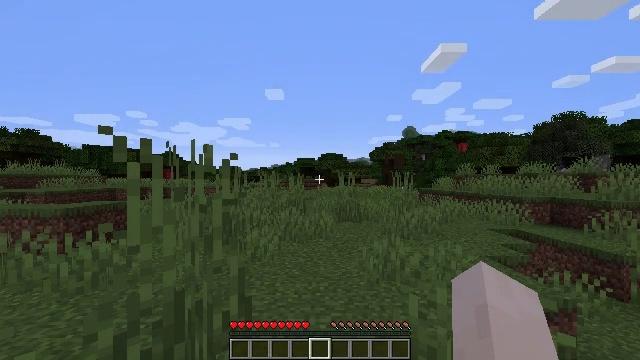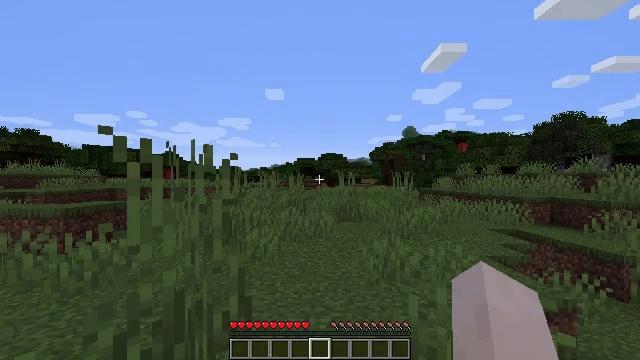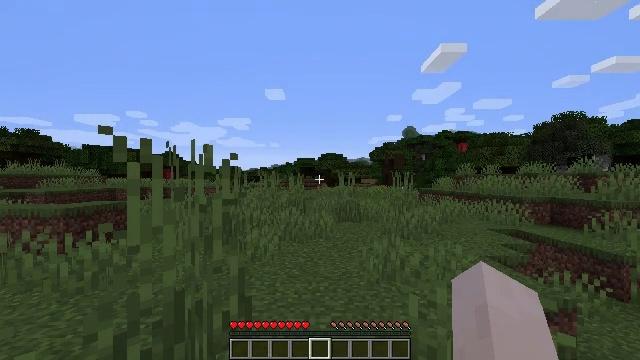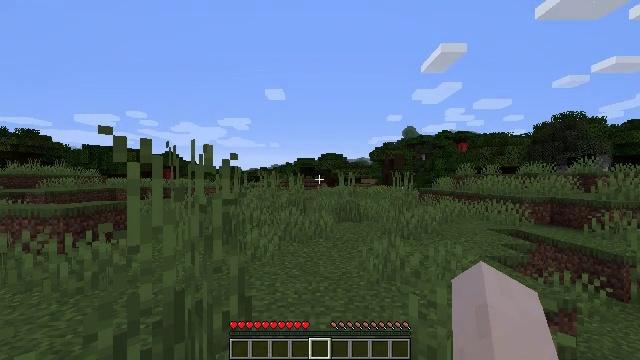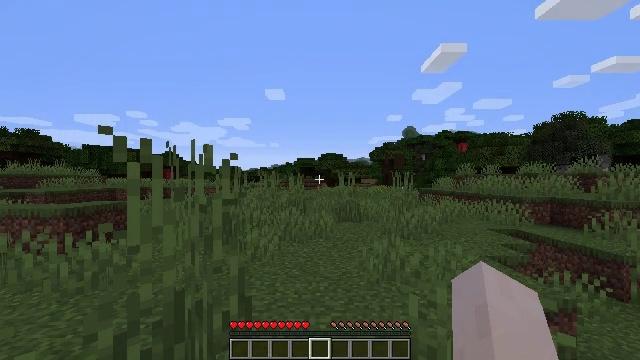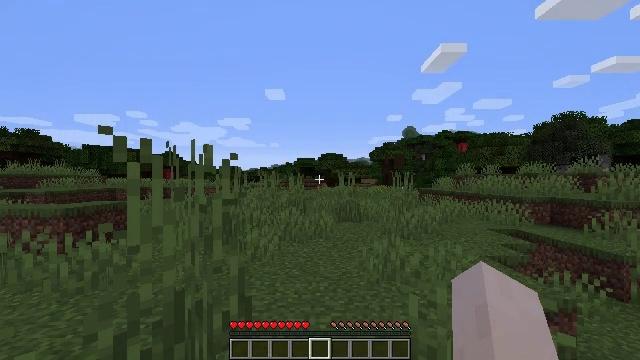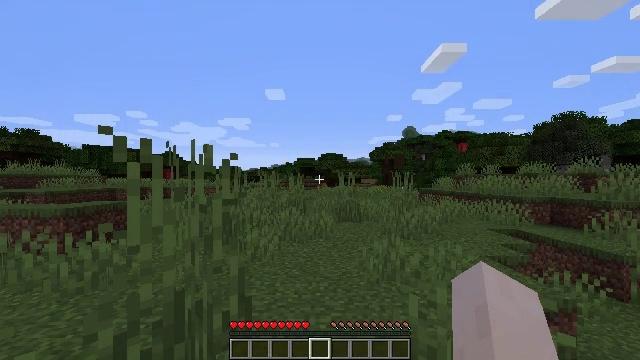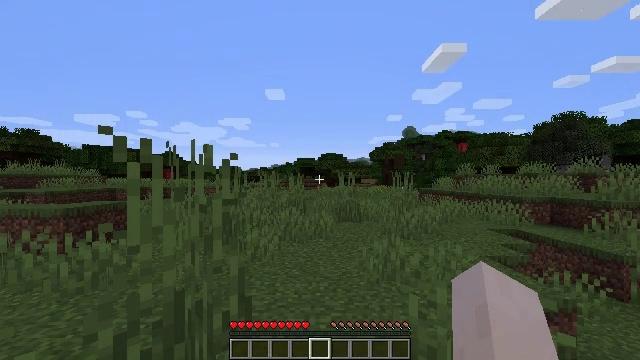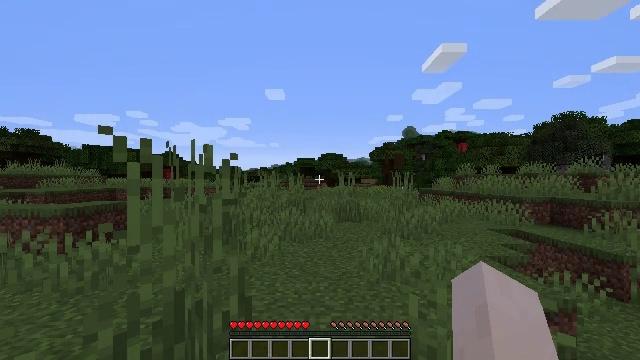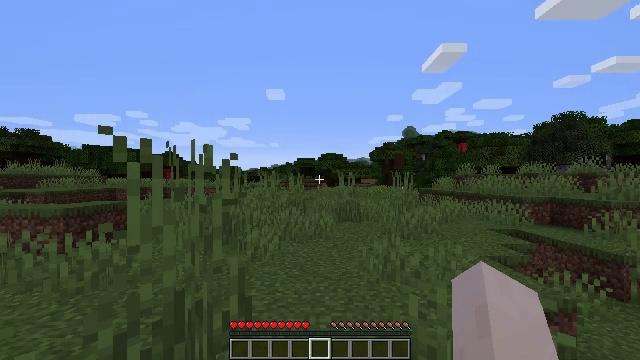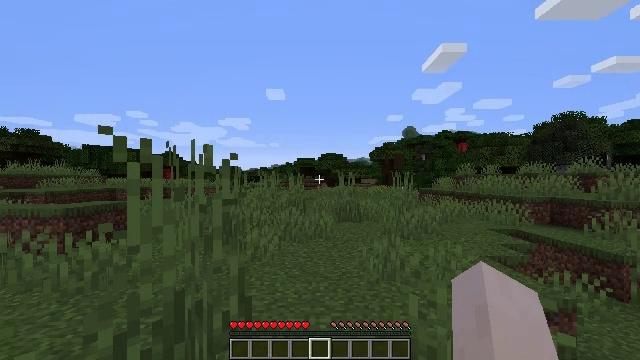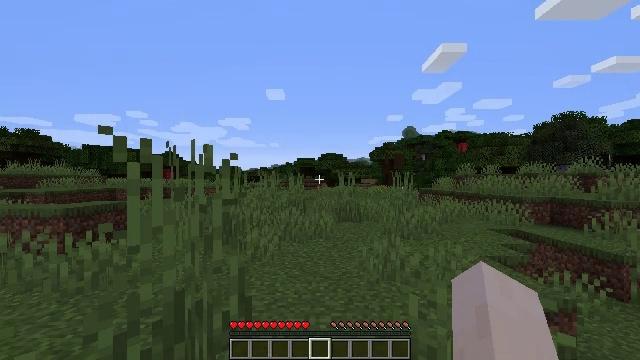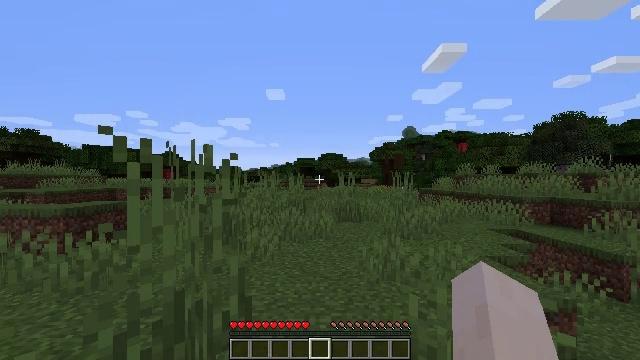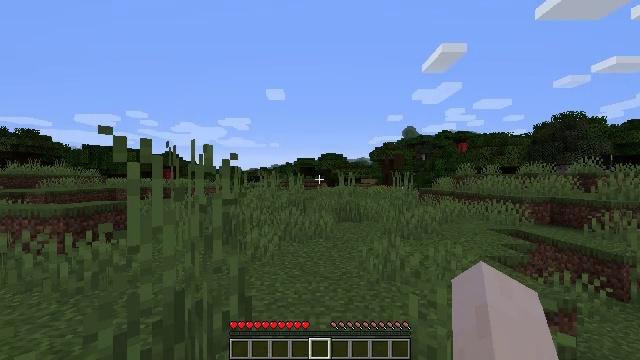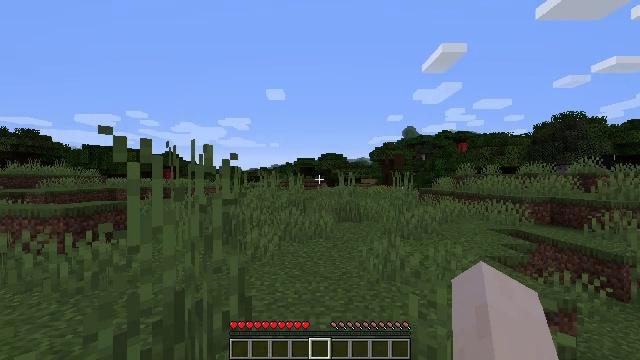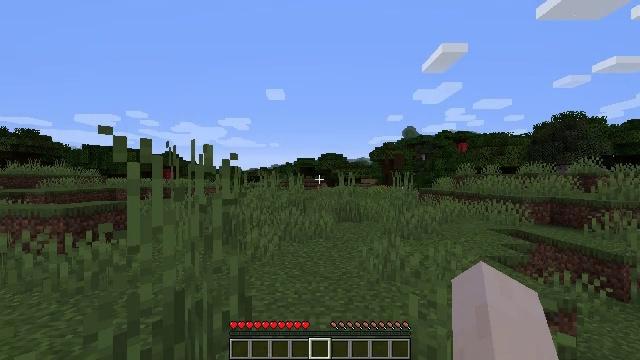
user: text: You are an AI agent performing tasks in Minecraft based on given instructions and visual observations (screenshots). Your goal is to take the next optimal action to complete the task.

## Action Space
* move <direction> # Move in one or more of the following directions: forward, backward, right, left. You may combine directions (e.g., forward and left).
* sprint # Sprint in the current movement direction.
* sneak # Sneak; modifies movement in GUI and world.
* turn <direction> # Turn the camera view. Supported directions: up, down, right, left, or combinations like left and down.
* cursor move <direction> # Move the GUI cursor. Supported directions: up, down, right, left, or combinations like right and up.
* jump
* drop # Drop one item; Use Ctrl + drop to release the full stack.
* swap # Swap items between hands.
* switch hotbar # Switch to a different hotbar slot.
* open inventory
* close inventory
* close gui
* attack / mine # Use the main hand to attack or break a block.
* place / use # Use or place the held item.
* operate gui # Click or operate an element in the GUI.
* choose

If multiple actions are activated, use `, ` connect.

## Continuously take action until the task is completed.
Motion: motion action
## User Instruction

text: Harvest dark oak log for resources.
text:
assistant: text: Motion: no_op
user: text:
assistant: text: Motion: no_op
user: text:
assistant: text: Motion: no_op
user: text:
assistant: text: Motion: no_op
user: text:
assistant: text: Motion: no_op
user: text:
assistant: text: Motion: no_op
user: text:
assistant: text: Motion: no_op
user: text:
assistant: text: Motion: no_op
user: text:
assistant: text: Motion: no_op
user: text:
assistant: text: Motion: no_op
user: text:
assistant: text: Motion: no_op
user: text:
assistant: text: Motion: no_op
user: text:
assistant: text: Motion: no_op
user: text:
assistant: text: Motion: no_op
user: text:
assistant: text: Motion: no_op
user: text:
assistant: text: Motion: no_op
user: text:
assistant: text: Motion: no_op
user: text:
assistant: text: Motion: no_op
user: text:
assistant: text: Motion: no_op
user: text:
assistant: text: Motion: no_op
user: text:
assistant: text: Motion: no_op
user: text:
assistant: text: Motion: no_op
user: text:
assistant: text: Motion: no_op
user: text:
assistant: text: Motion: no_op
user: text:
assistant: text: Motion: no_op
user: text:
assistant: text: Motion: no_op
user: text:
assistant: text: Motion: no_op
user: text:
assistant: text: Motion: no_op
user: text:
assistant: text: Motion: no_op
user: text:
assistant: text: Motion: no_op